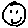
Label: smiley face